Question: After the the demo project is compiled, there are many .class file in the out>production>testPrj>apidemo. Basically, each file will have one .class file
I expect to enter the console:
> java apidemo.class
but it doesn't work.
I tried "java apidemo.class". The error msg is "Error: Could not find or load main class apidemo".
I also read this <URL>. It is not working for my situation. My compile is success, and it can be run from Intellj, but I don't know how to run it from console. How do I run a compiled java project from console?

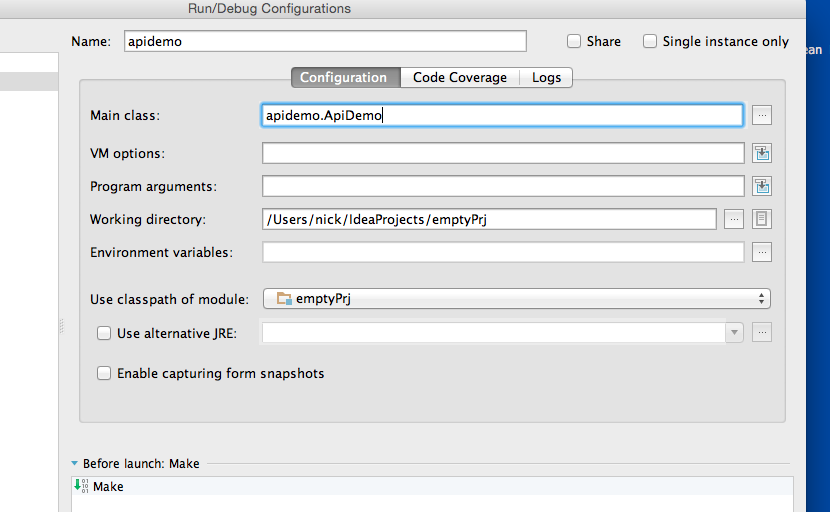
Answer: You need to provide the fully qualified name of the class with package name and not include ".class". So you need to place yourself in the parent directory to where 'ApiDemo.class' is - i.e. out>production>testPrj.
And then execute:
'''
$ java apidemo.ApiDemo
'''
Another way is to provide "out/production/testPrj" as the classpath:
'''
$ java -cp /path/to/out/production/testPrj apidemo.ApiDemo
'''